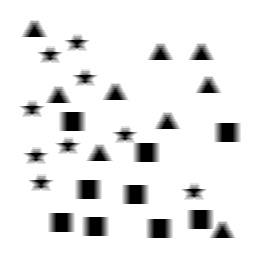
Squares: 9
Triangles: 9
Stars: 9
Total shapes: 27